Question: I am following a book for PHP development and I am having trouble getting Apache to work with PHP. So I've been trying for awhile, the first time I thought it was because I had a 64bit version of PHP and 32bit Apache so I've downloaded everything all over again making sure I have all 32 bit versions.
Book Title: PHP and MySQL Web Development Developer's Library 4th Edition
I downloaded PHP 5.5(5.5.24) x86 Thread Safe.
So far I have followed the instructions
1. Set up a php.ini file so I copied the php.ini-devlopment pasted it in the same location and renamed it php.ini
2. Edited my php.ini file by changing the extension extension_dir=c:/php/ext
Also inside the php.ini file where this line extension_dir=c:/php/ext is located underneath it is
'''
;On Windows:
;extension_dir="ext"
'''
Do I also have to change this to extension_dir=c:/php/ext because I am using Windows 8.1 I believe, but the book I'm using doesn't mention anything except change the extension_dir but doesn't say anything about changing all of them?
1. Then I changed the doc_root in the php.ini file to doc_root = "c:\Program Files (x86)\Apache Software Foundation\Apache2.2\htdocs"
4.Downloaded Apache. This is the one I downloaded trying to stay as close to what the book says apache_2.2.9-win32-x86-openssl-0.9.8h-r2.msi file. Did the localhost test and it works.
5.Opened the httpd.conf file and the book says to insert these lines if they are not in the file.
'''
LoadModule php5_module c:/php/php5apache2_2.dll
PHPIniDir "c:/php/"
AddType application/x-httpd-php .php
'''
I had php5apache2_4.dll in my php download
So I typed the following lines at the end of the httpd.conf file at the end of the file:
'''
LoadModule php5 module c:/php/php5apache2_4.dll
PHPIniDir "c:/php/"
AddType application/x-httpd-php .php
'''
Then the book says to restart apache but I get an error
here after trying to start it again:

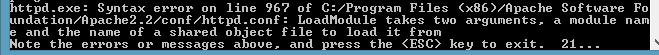
Answer: There are pre-configured full stack options for every operating system. As noted in the comments, if you're just learning you really shouldn't worry about trying to set things up manually. For Window's, I recommend WAMP stack, which stands for Window's Apache MySQL PHP. It will install all that stuff for you. All you have to worry about is having the c++ redistributable.
Download the C++ redistributable here: <URL>
Download WAMP here: <URL>
Plus, that book looks like it's almost a decade old. You're likely better off tossing it. A lot has changed since 2008.